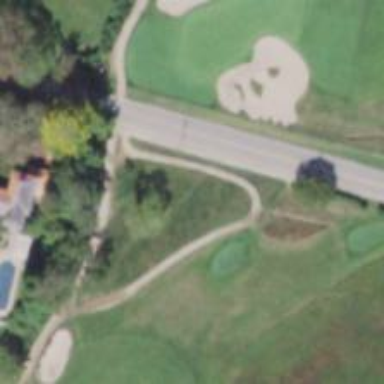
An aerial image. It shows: Path for both roads and golfers.